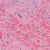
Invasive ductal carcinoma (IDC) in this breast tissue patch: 0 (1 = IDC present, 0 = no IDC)